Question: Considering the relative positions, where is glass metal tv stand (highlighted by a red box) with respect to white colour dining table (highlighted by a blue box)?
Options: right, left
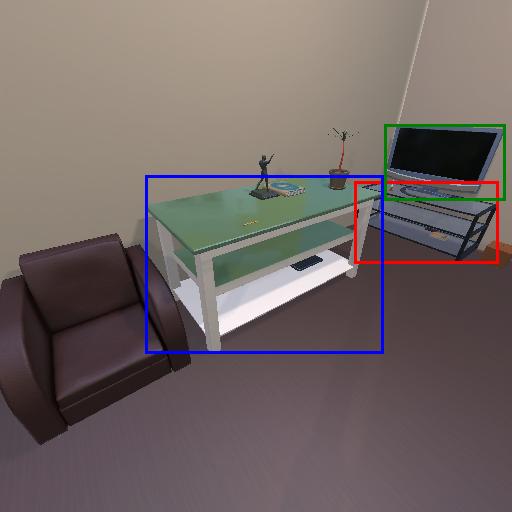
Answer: right